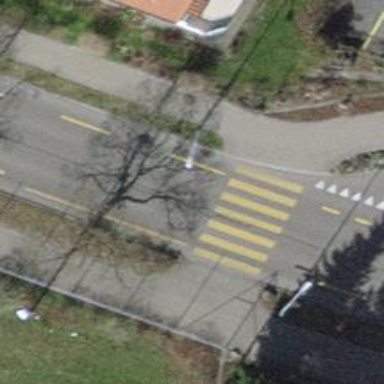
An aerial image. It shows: Uncontrolled zebra crossing.